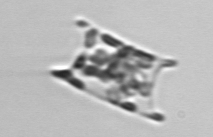
Label: Eucampia